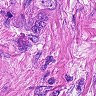
Metastatic tissue present: yes